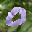
Label: 0